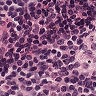
Metastatic tissue present: no